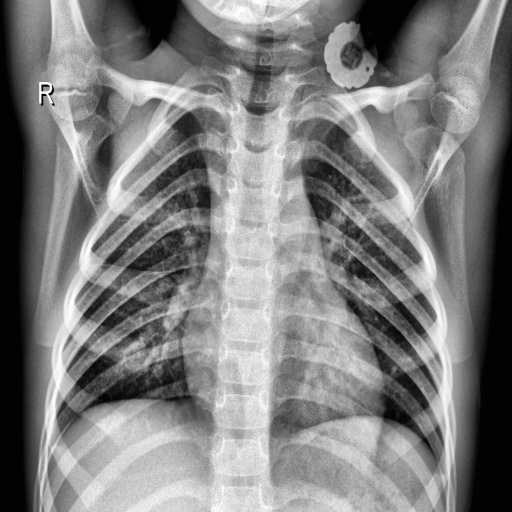
Finding: NORMAL